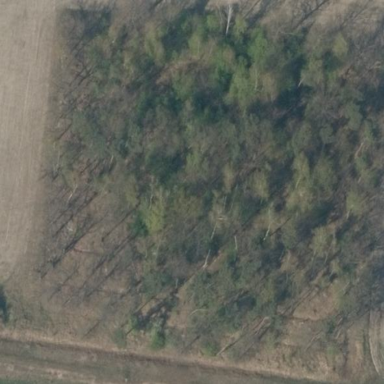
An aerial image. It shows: Forest area.